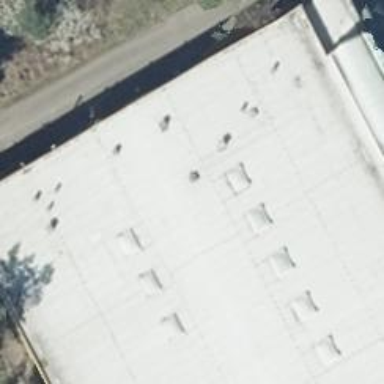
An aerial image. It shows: Bakery.